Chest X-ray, PA view. Patient: 40 years old, sex F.
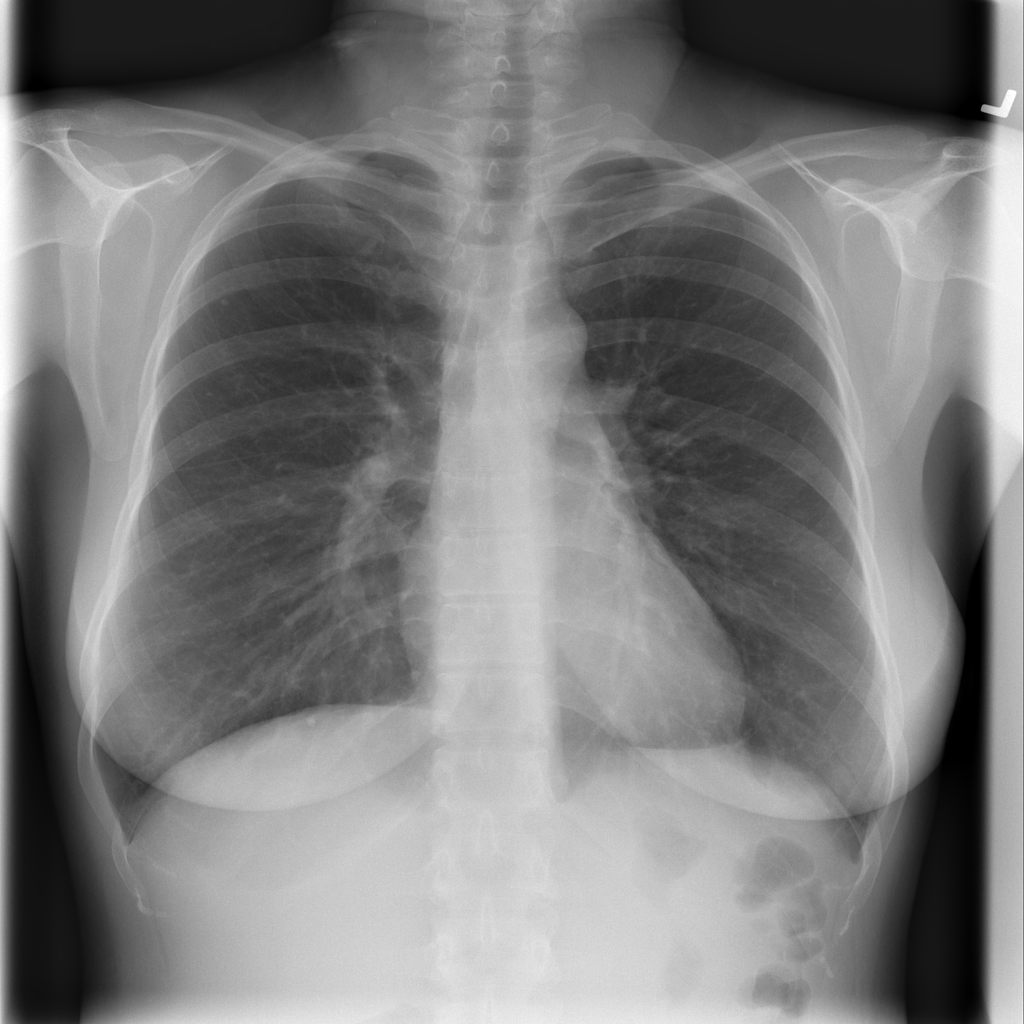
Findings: No Finding